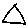
Label: triangle